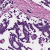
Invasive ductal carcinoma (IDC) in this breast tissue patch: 1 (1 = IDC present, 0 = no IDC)